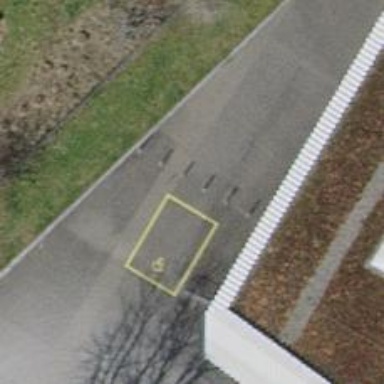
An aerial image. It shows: Bollard barrier.